A time-domain vibration trace from a rotating-machine test bench is shown. What is the most likely rotor condition (normal, misalignment, unbalance, looseness)?
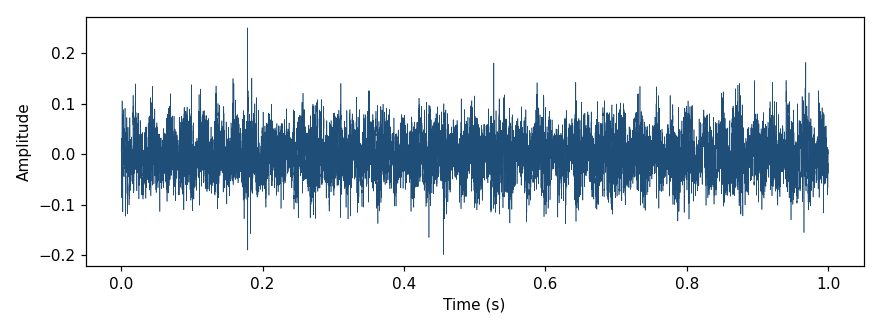
Answer: misalignment